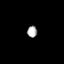
Tissue: prostate
Cell type: Epithelial cells
Senescence score: 0.2869
Nuclear area (px): 110
Mean DAPI intensity: 175.845